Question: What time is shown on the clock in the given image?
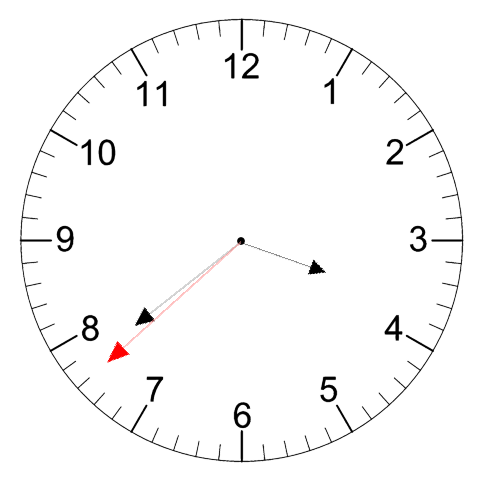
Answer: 03:38:38